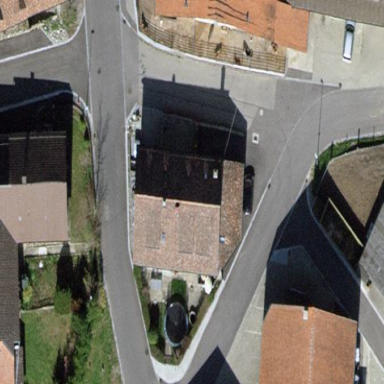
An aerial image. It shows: Farm building with gabled roof.